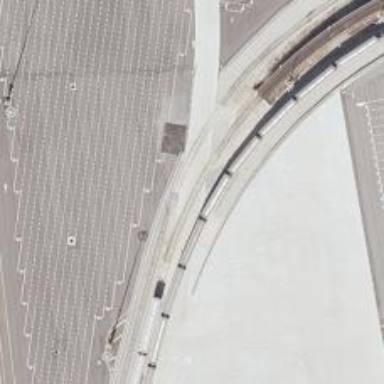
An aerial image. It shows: Level crossing along the railway.